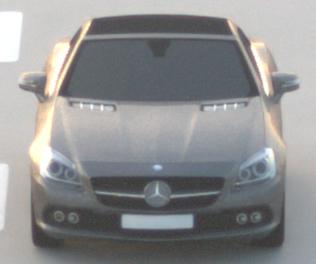
Make: Mercedes-Benz
Model: SLK 200
Detailed model: SLK-Class (172)
Model produced from: 2011/03
Model produced until: 2015/04
Doors: 2
Color: gray
Road condition: dry road
Daytime: sunrise or sunset
Contrast: low contrast